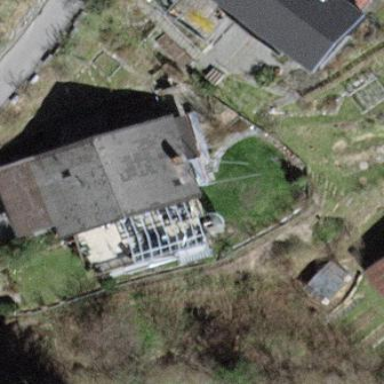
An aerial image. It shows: Simple house.